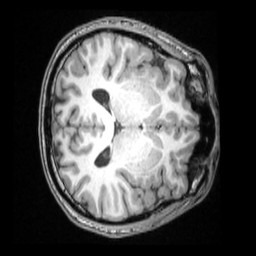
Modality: T1w
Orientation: axial
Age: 22
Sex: male
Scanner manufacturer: siemens
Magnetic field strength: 3 T
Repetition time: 2 s
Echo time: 0.00339 s